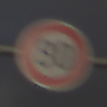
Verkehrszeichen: Geschwindigkeit80
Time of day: SunriseSunset
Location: Outdoor (Nature)
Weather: PartlyCloudy
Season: NotSpecified
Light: Natural